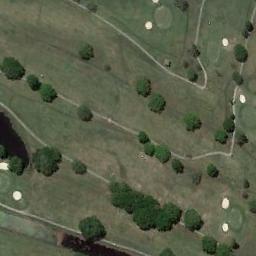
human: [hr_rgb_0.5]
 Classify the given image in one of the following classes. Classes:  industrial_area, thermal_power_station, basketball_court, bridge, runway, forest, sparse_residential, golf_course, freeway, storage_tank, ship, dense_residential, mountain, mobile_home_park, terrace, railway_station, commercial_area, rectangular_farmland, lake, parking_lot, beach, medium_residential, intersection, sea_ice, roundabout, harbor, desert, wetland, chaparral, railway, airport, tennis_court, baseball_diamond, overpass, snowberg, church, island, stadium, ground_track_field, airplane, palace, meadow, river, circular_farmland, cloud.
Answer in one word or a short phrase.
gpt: golf_course